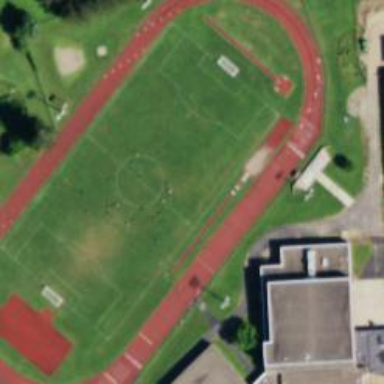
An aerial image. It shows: Track located within leisure land area.